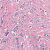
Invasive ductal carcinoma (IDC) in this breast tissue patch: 1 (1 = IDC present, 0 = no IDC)